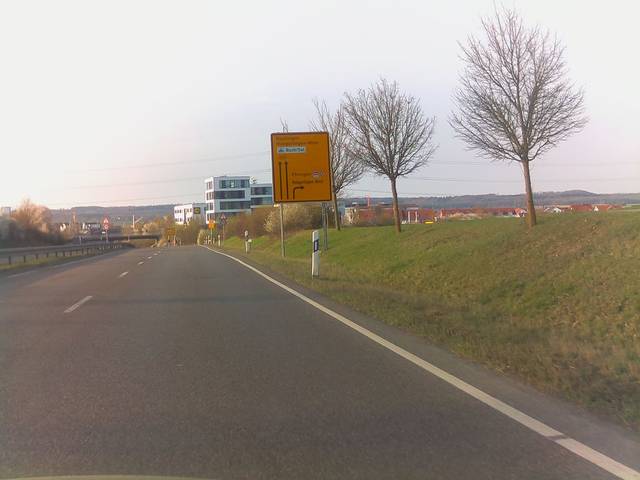
Region: Germany
Coordinates: 48.65, 9.009